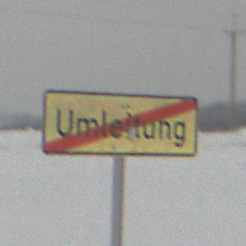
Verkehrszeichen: EndeDerUmleitungsankuendigung
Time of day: MorningAfternoon
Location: Outdoor (Nature)
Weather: Overcast
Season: Winter
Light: Natural